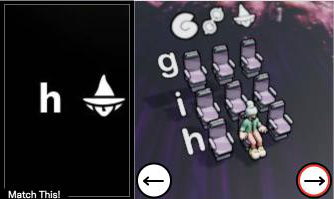
Task: seats
Answer: no